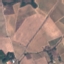
Label: PermanentCrop